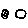
Label: moon